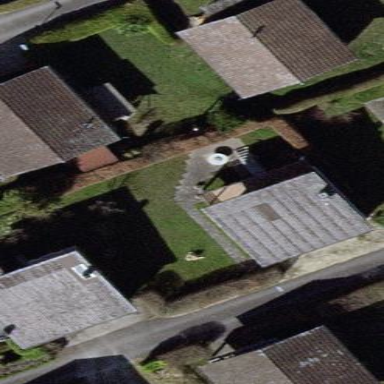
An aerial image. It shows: Bungalow.